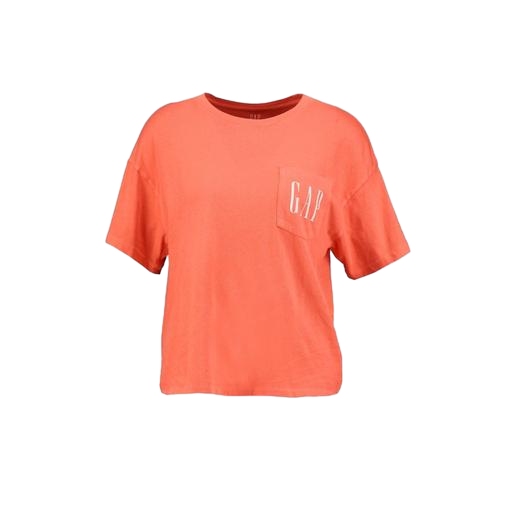
red pocket t-shirt only macy, boxy fit t-shirt, crop tee, white background